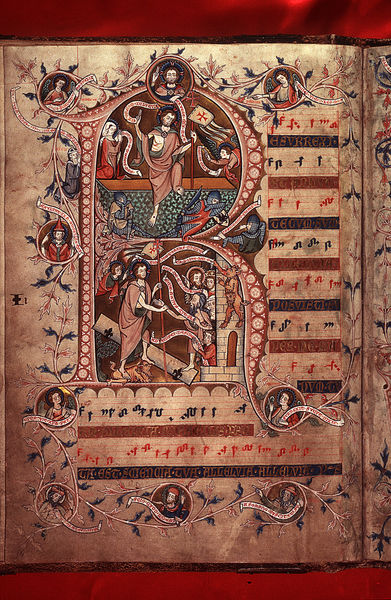
Titel: Codex Gisle
Institution: Osnabrück, Diözesanarchiv
Schlagwörter: blau, menschen, zeichnung, rot, person, turm, ranken, schrift, verzierung, buch, schwert, ritter, geistliche, gläubige, rankeln